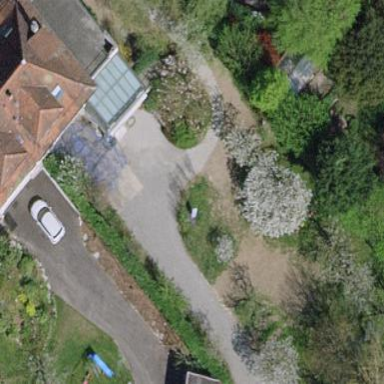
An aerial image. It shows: Garden enclosed by fence.